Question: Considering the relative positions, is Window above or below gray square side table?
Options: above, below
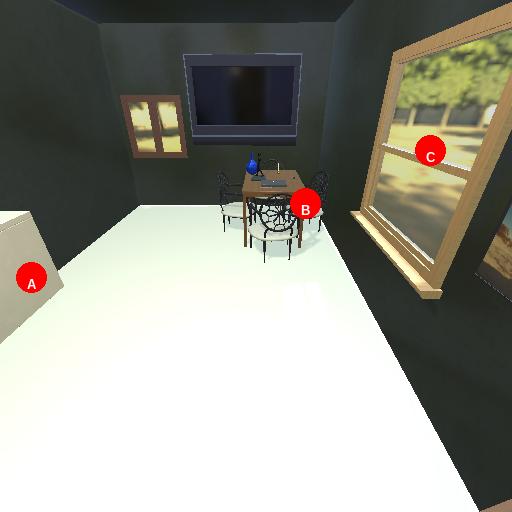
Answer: above